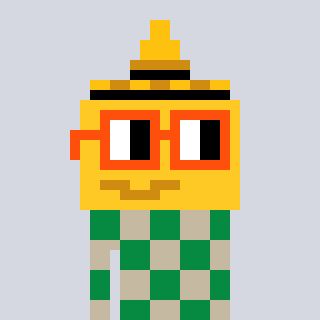
a pixel art character with square orange glasses, a mustard-shaped head and a bege-colored body on a cool background